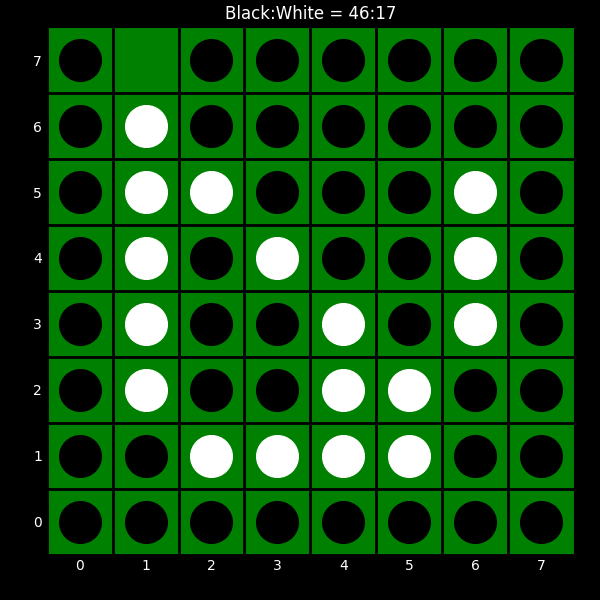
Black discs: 46
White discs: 17